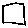
Label: square